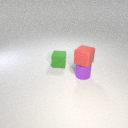
small red rubber cube above small purple metal cylinder